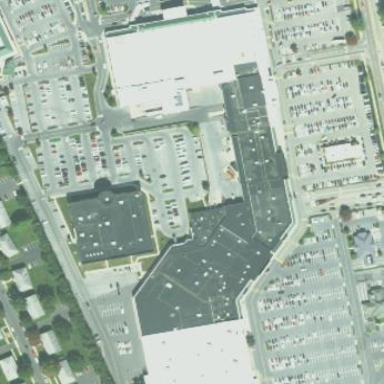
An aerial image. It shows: Retail area.